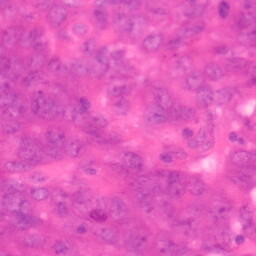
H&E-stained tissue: Colon